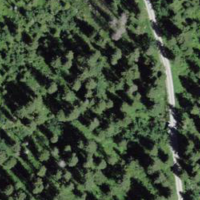
EUNIS habitat code: 43
Species observed at this site:
Rubus saxatilis